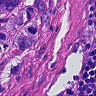
Metastatic tissue present: yes